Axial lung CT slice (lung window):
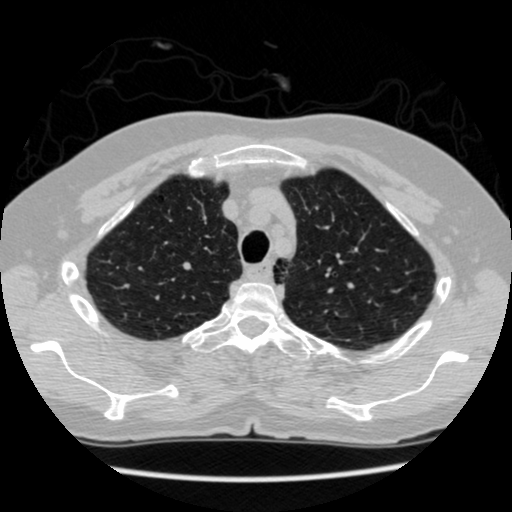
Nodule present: no